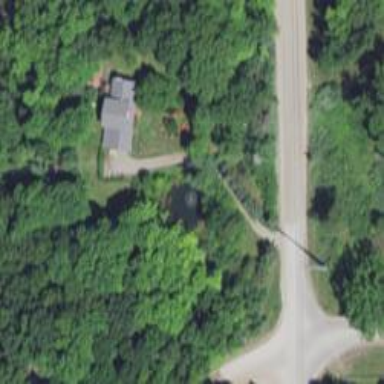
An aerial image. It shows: Driveway.